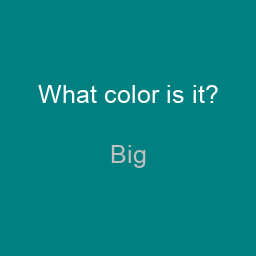
Color: silver
Background color: teal
Question text color: white